Field crop: maize
Growth stage: 2
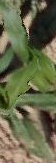
Species: maize